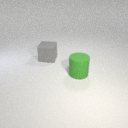
large green rubber cylinder to the right of large gray rubber cube